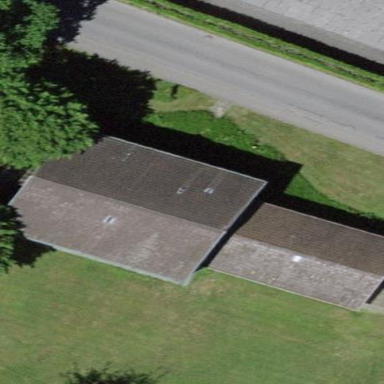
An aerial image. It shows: Simple house.